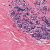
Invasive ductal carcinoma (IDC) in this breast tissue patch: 0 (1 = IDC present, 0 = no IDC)